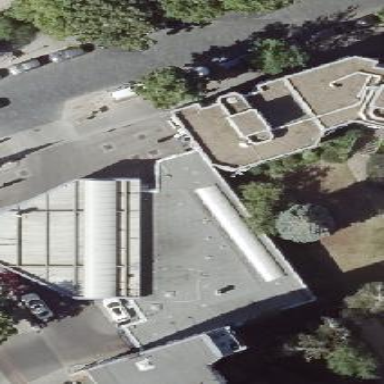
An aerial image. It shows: View of roof of building.